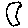
Label: moon